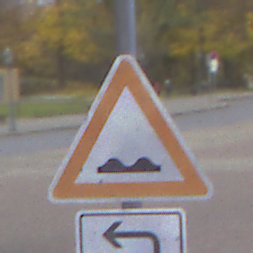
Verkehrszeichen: UnebeneFahrbahn
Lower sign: RichtungsangabeDurchPfeile2
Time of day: MorningAfternoon
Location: Outdoor (Urban)
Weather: PartlyCloudy
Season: NotSpecified
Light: Natural